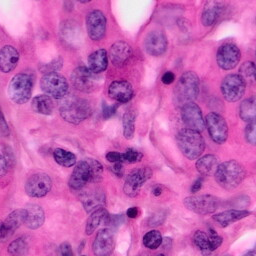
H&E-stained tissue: Pancreatic